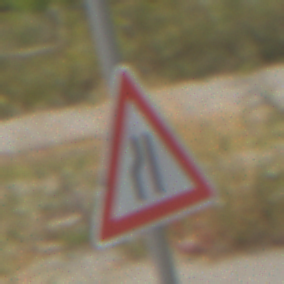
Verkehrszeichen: EinseitigVerengteFahrbahnLinks
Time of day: Midday
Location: Outdoor (Suburban)
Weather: PartlyCloudy
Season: Summer
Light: Natural